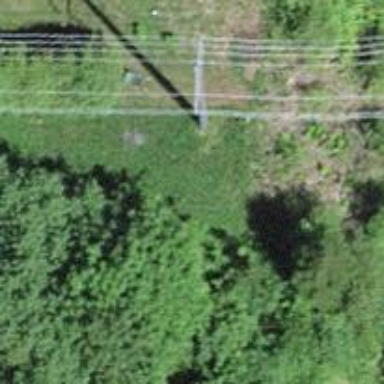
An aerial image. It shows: Power pole.